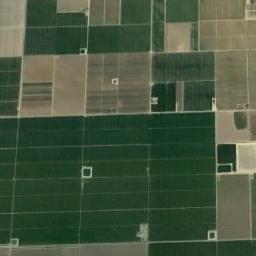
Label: rectangular_farmland